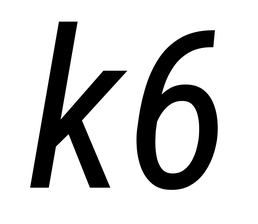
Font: Roboto-Italic_Condensed_Italic